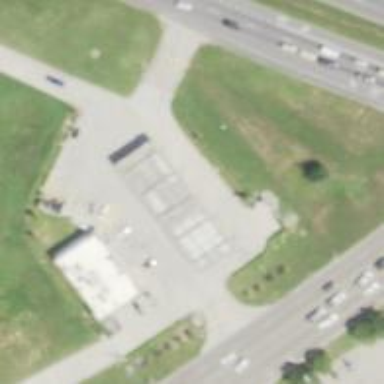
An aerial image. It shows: Convenience shop.